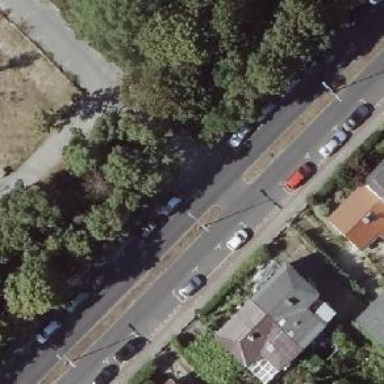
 there is cycle track and parallel parking lane."